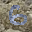
Label: 6